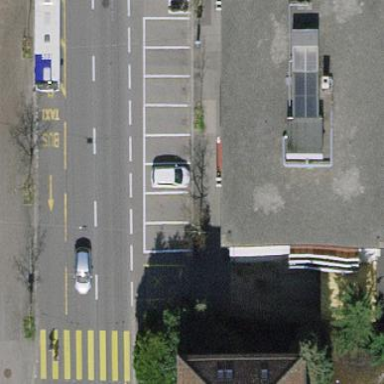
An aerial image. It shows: Building with apartments and flat roof.